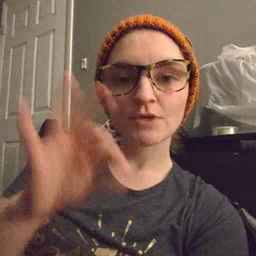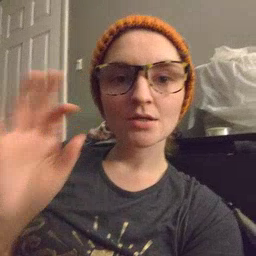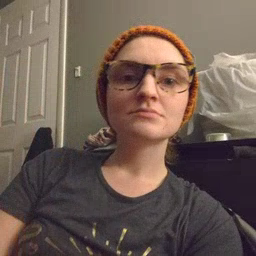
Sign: find